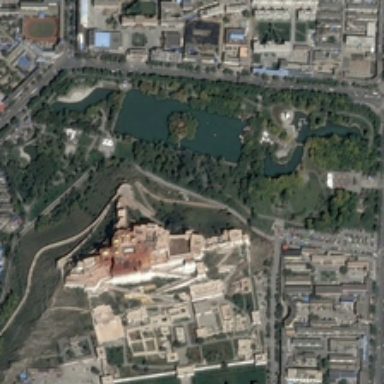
There is a lake beside the road .